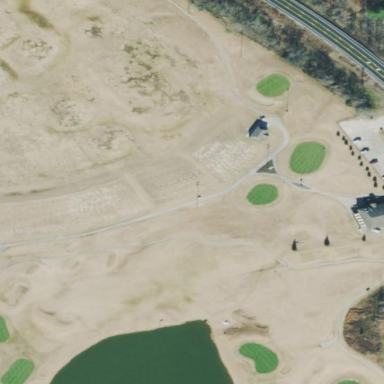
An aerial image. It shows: Grassy area used as driving range for golf.